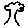
Label: tree